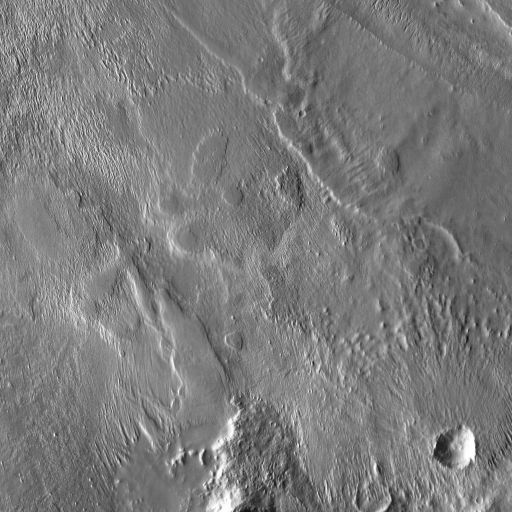
Crater classes present: Background, Other, Buried